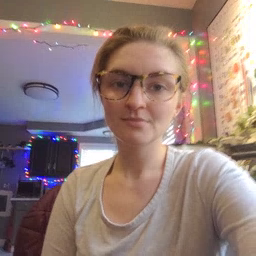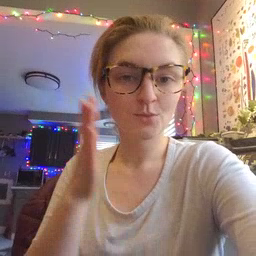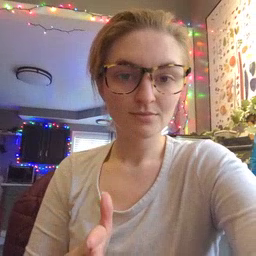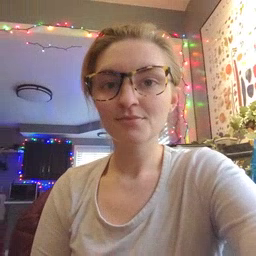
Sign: person